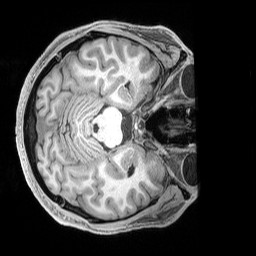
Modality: T1w
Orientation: axial
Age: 26
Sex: male
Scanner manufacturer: siemens
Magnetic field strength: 3 T
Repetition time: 2 s
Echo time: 0.00212 s